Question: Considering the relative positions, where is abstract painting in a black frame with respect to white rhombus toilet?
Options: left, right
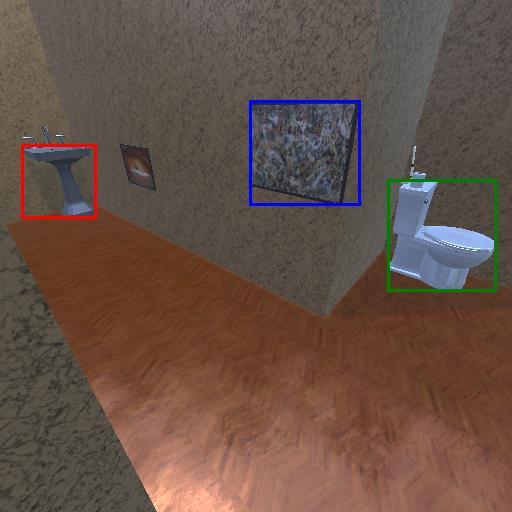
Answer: left